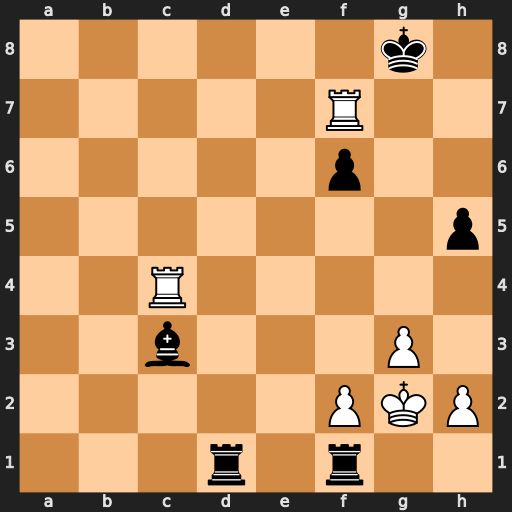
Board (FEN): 6k1/5R2/5p2/7p/2R5/2b3P1/5PKP/3r1r2
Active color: w
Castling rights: -
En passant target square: -
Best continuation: Ra7 Ba5 Rxa5